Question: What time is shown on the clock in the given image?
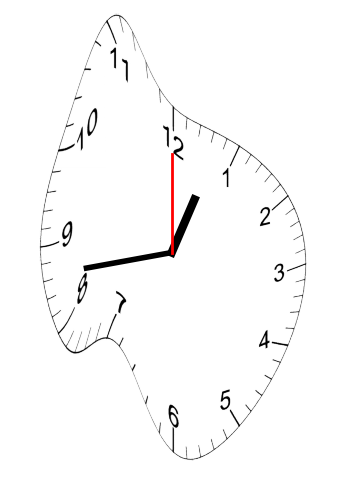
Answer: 12:43:00